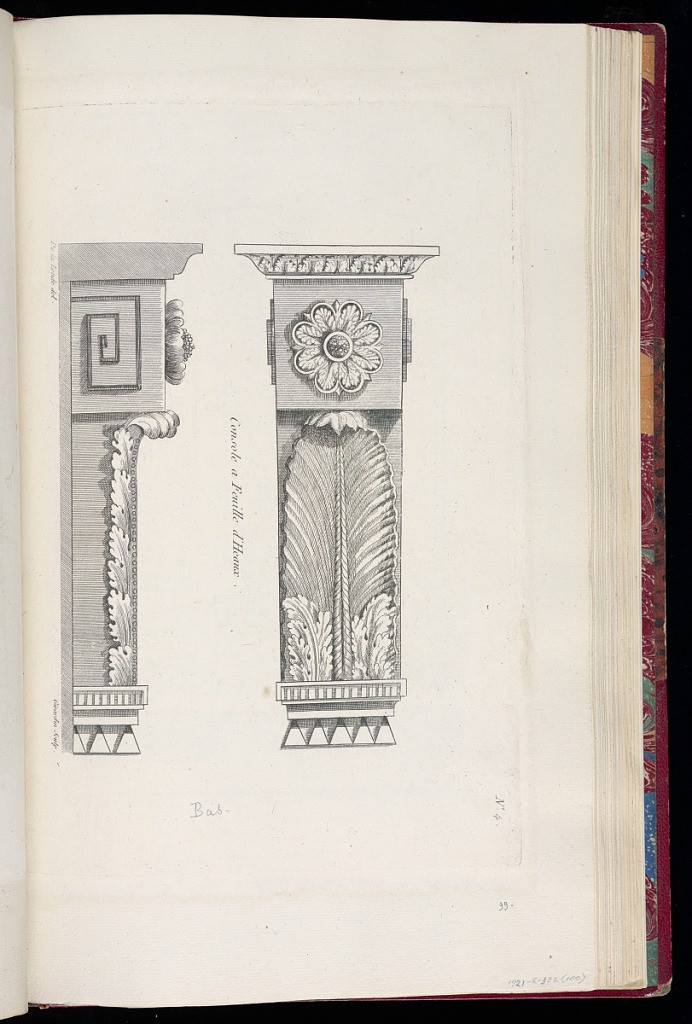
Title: Console a Feuille d'Heaux
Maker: Richard de Lalonde, French, active 1780–96
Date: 1780-1789
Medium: Etching on off-white laid paper
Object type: Print
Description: Elevation and profile of a design for a console decorated with lancet leaf, bead course, rosette. The plate is signed and numbered.